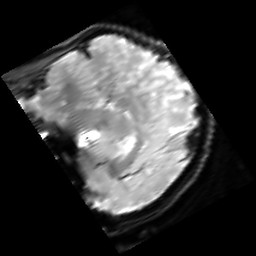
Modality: inplaneT2
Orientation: sagittal
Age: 19
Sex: female
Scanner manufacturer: siemens
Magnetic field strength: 3 T
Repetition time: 5 s
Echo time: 0.034 s